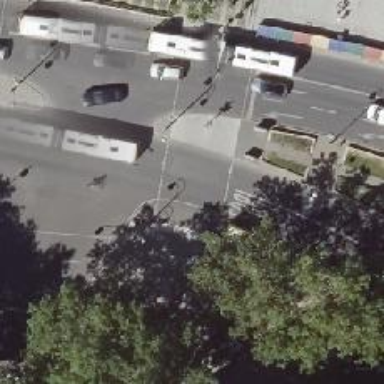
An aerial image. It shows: Asphalt footway with crossing equipped with traffic signals.